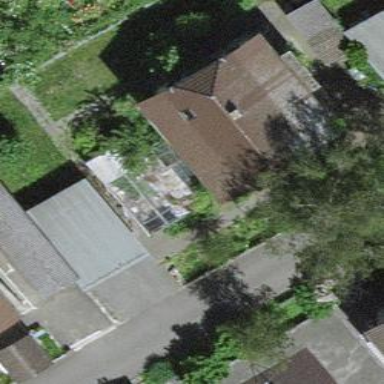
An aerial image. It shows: Garage building.